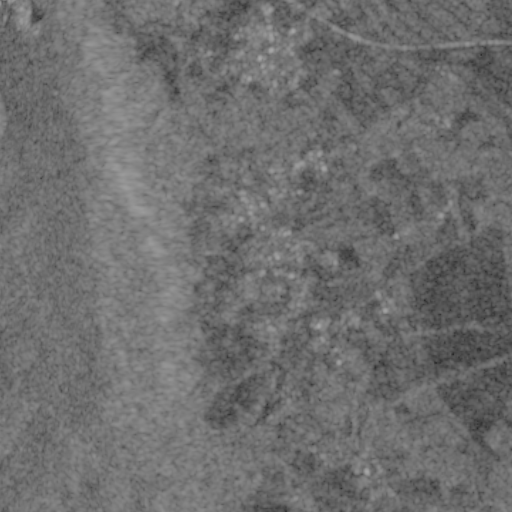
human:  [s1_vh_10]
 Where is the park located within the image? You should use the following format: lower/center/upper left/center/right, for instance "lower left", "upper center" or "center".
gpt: The park is located in the lower center of the image.
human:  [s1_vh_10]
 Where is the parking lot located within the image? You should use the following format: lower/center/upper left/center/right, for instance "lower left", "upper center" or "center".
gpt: The parking lot is located in the center of the image.
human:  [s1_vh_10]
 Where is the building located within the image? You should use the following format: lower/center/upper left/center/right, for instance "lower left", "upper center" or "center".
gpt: There is no building in the image.

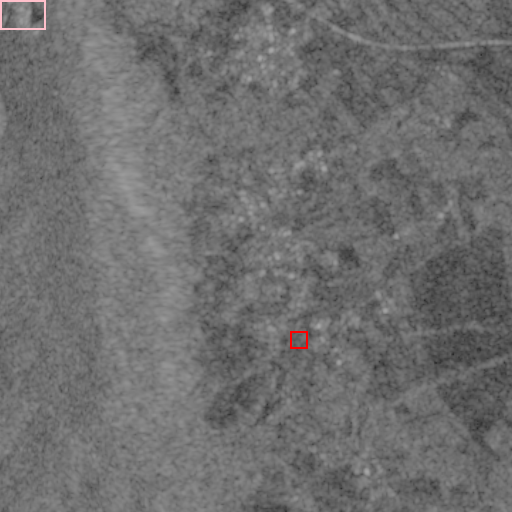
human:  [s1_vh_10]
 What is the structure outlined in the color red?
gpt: The structure outlined in red is a park.
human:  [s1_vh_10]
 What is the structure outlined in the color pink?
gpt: The structure outlined in pink is a quarry.
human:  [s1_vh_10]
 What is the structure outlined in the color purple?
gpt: There is no purple outline.